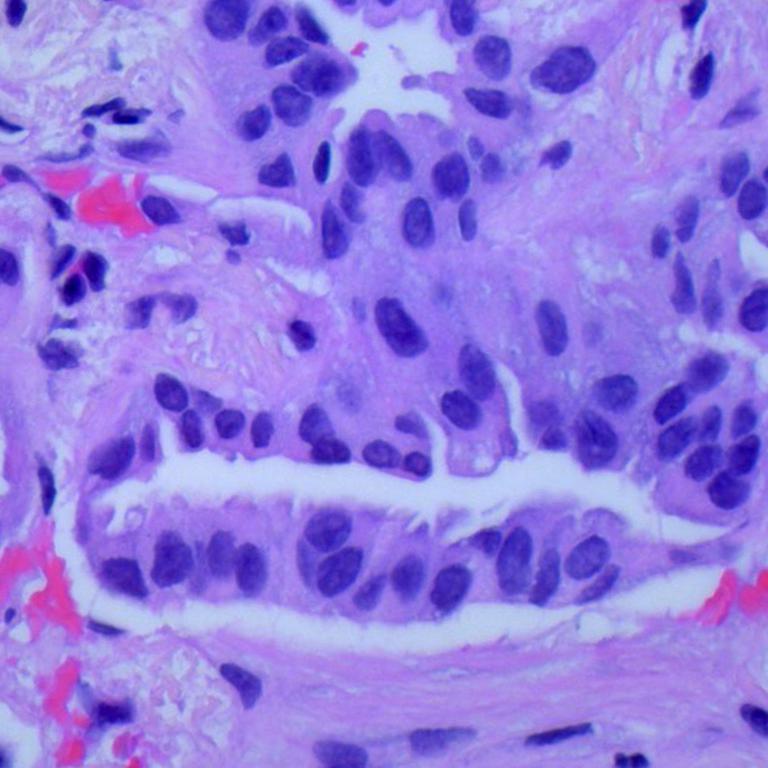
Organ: lung
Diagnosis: adenocarcinomas